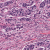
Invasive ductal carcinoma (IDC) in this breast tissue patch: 1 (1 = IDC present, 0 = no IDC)